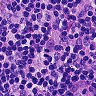
Metastatic tissue present: no